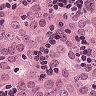
Metastatic tissue present: yes